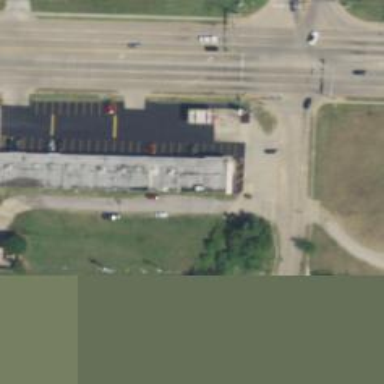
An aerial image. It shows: Convenience shop.